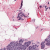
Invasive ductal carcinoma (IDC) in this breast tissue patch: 1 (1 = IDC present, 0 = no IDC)